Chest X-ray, PA view. Patient: 69 years old, sex F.
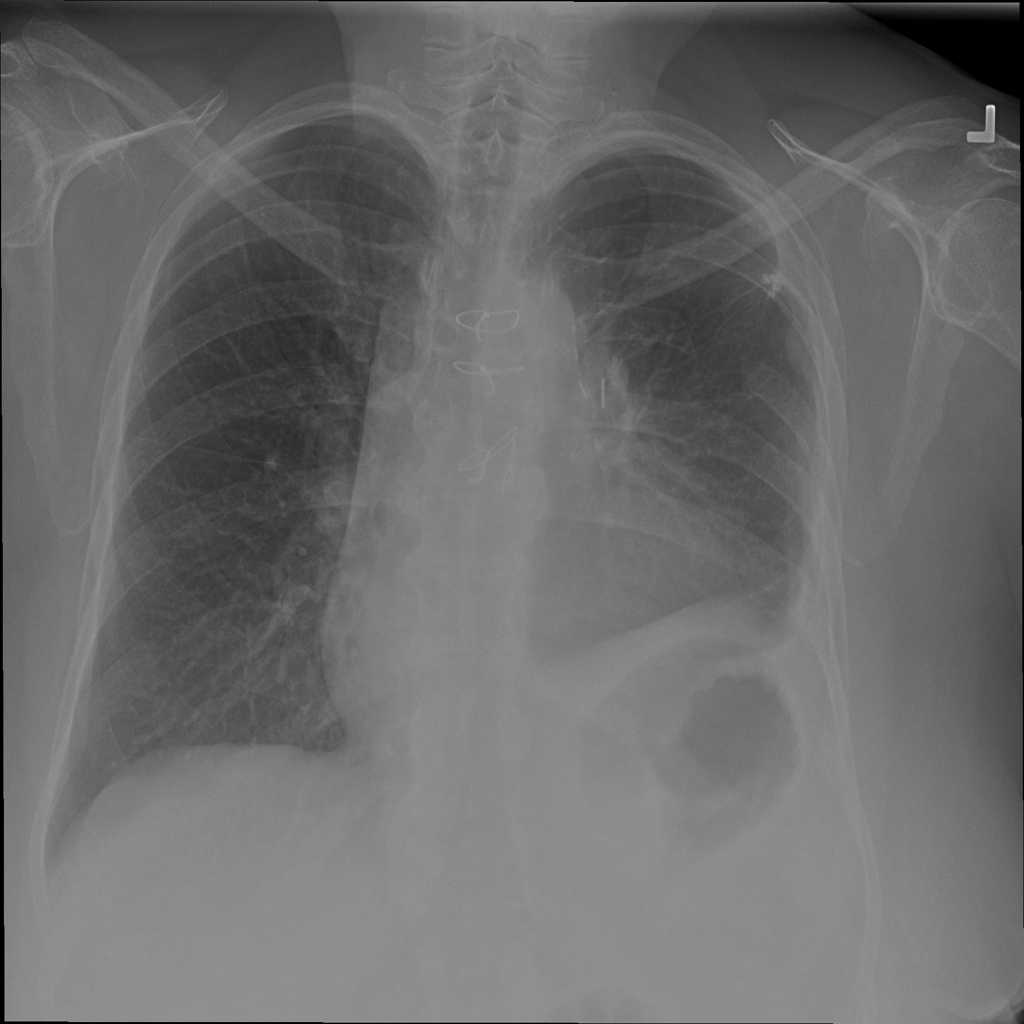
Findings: Atelectasis, Effusion, Pleural_Thickening